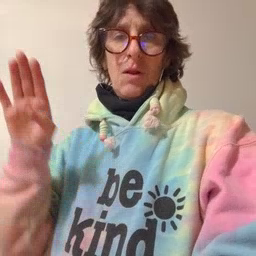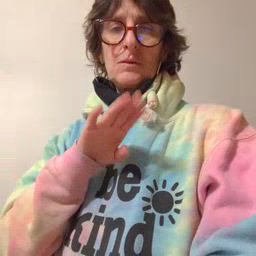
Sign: close